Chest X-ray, AP view. Patient: 64 years old, sex M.
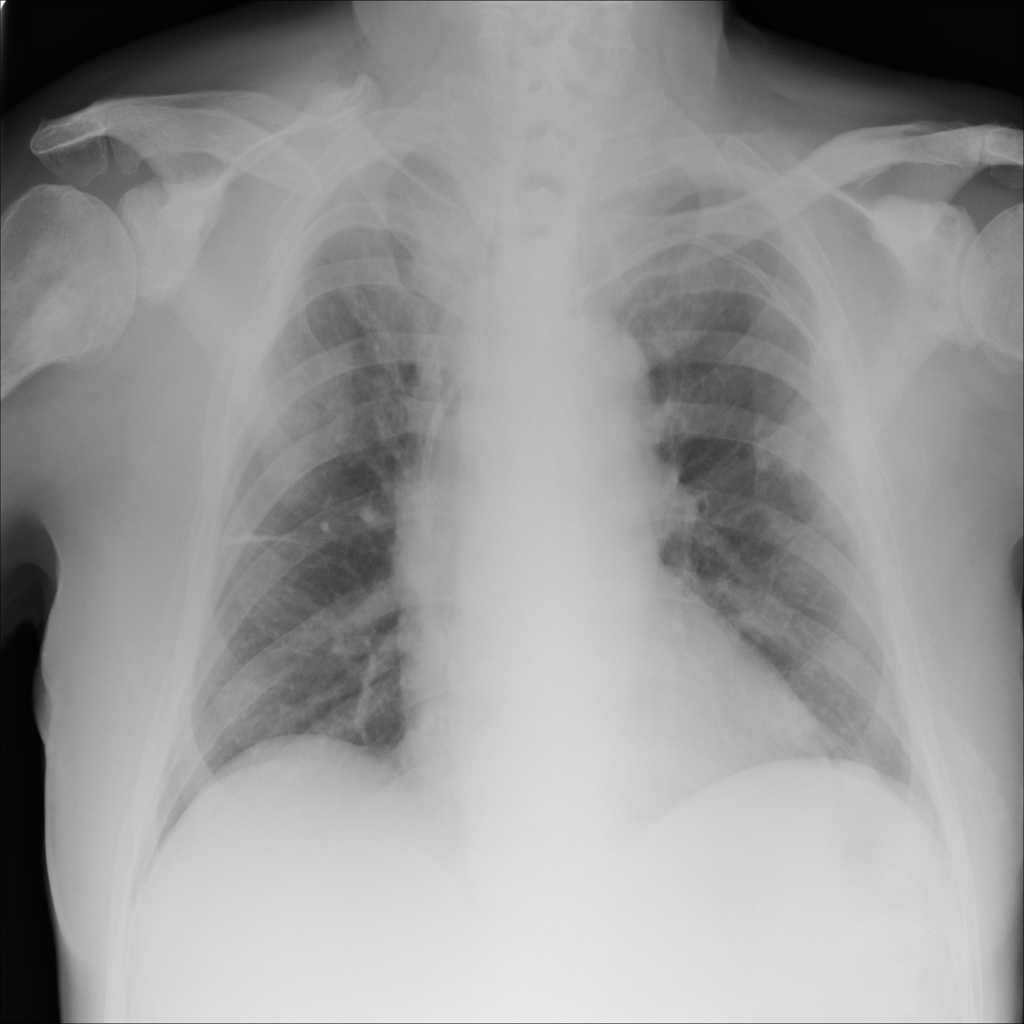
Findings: Atelectasis, Cardiomegaly